Field crop: maize
Growth stage: 2
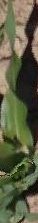
Species: maize